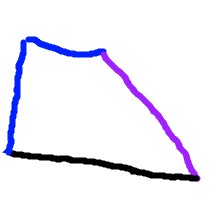
Shape: trapezoid